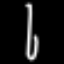
Label: fork